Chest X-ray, PA view. Patient: 48 years old, sex F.
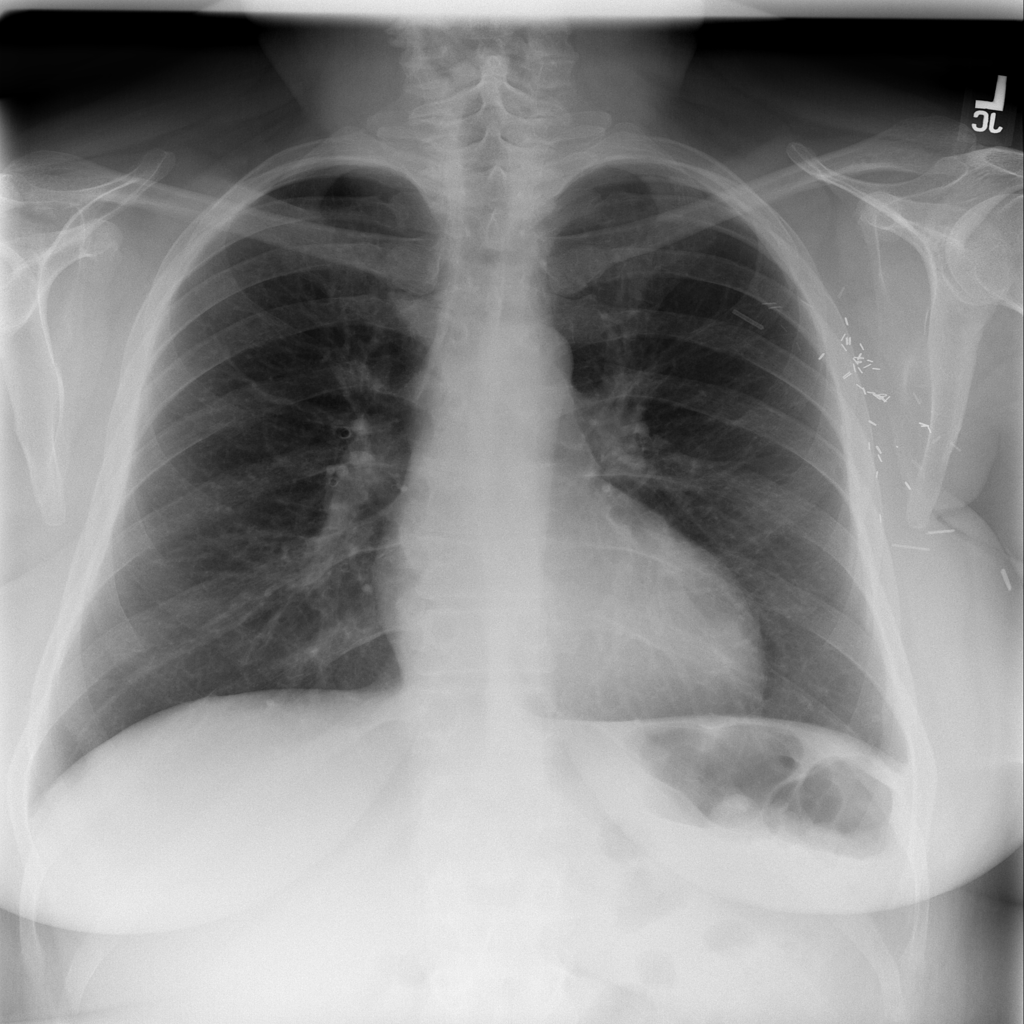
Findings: No Finding